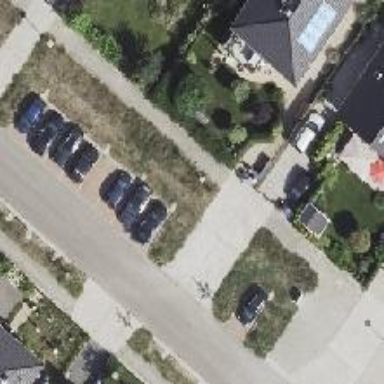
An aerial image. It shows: Driveway.